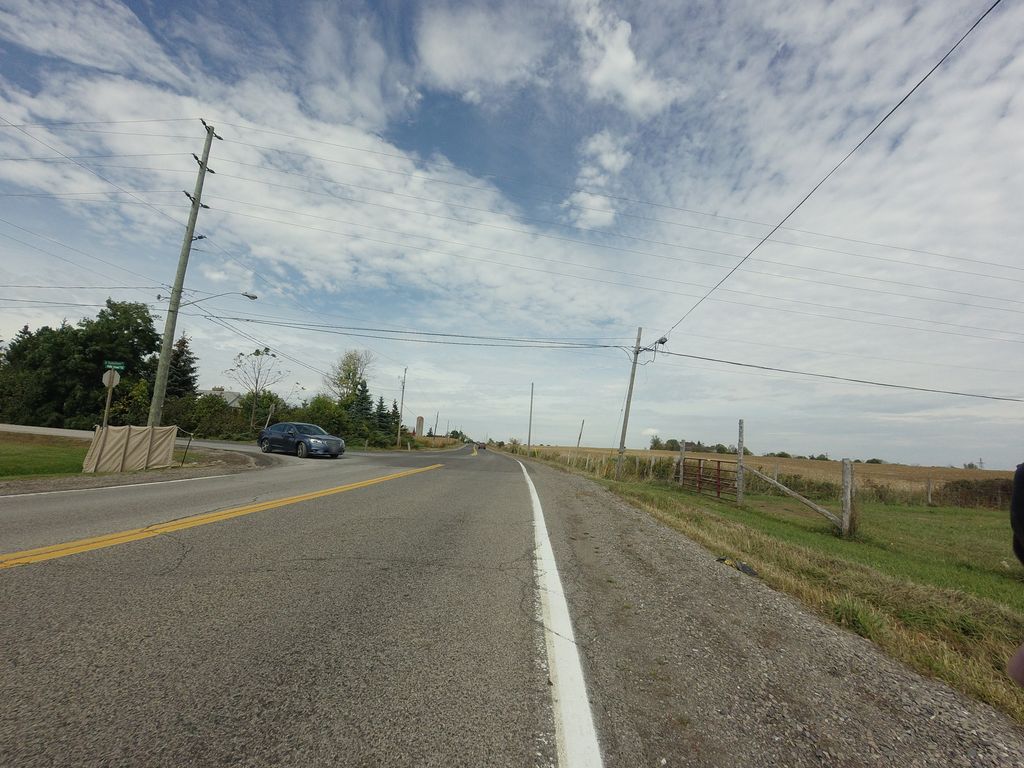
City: hamilton